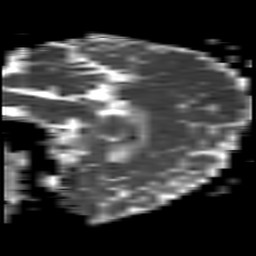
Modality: ADC
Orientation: sagittal
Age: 38
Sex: female
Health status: ill
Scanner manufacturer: philips
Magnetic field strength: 3 T
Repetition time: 3.8 s
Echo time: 0.09 s